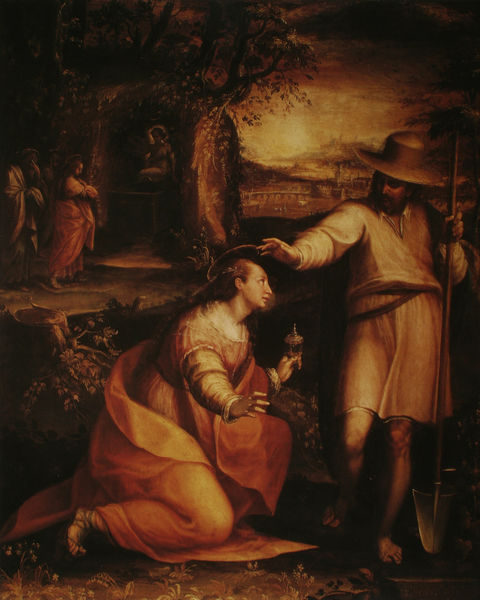
Titel: Noli me tangere
Künstler: Lavinia Fontana
Standort: Florenz
Institution: Galleria degli Uffizi
Schlagwörter: baum, berg, blätter, dunkel, felsen, feuer, gemälde, hand, himmel, mann, meer, weiß, wolken, bäume, frauen, gelb, landschaft, menschen, ocker, stadt, abend, blumen, braun, frau, geste, hintergrund, hut, kleid, licht, männer, nacht, orange, schwarz, blick, gras, gürtel, rot, tuch, wiese, wolke, bart, flasche, bibel, falten, stehen, hände, feld, ferne, horizont, natur, brücke, sonne, boden, insel, gewand, gold, mantel, sitzend, pflanzen, höhle, wald, bauern, stock, stab, berge, sonnenuntergang, füsse, sandalen, knie, waldrand, barfuss, nische, gefäss, lichtung, stich, knien, kittel, altar, sandale, heiligenschein, nimbus, jesus, wanderer, knieend, kniend, andacht, knieen, segen, segnen, segnung, grotte, kapelle, hain, erscheinung, heiliger, heilige, anbeten, hirtenstab, verehrung, heilig, maria, anbetung, lumière, maria magdalena, kräuter, hirte, schäfer, vertiefung, berührung, laube, schaufel, spaten, auferstehung, paysan, bitten, tafelbild, kniefall, spindel, pastorale, kniende, italienisch, waldsaum, erkennen, pilger, füse, gelbstich, zweifel, aufblicken, goldgelb, lichtblick, salbfass, lcht, klid, clair  obscur, oelung, ueberirdisch, 1500, hintergrund dunkel, gesand, enkleid